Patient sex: F
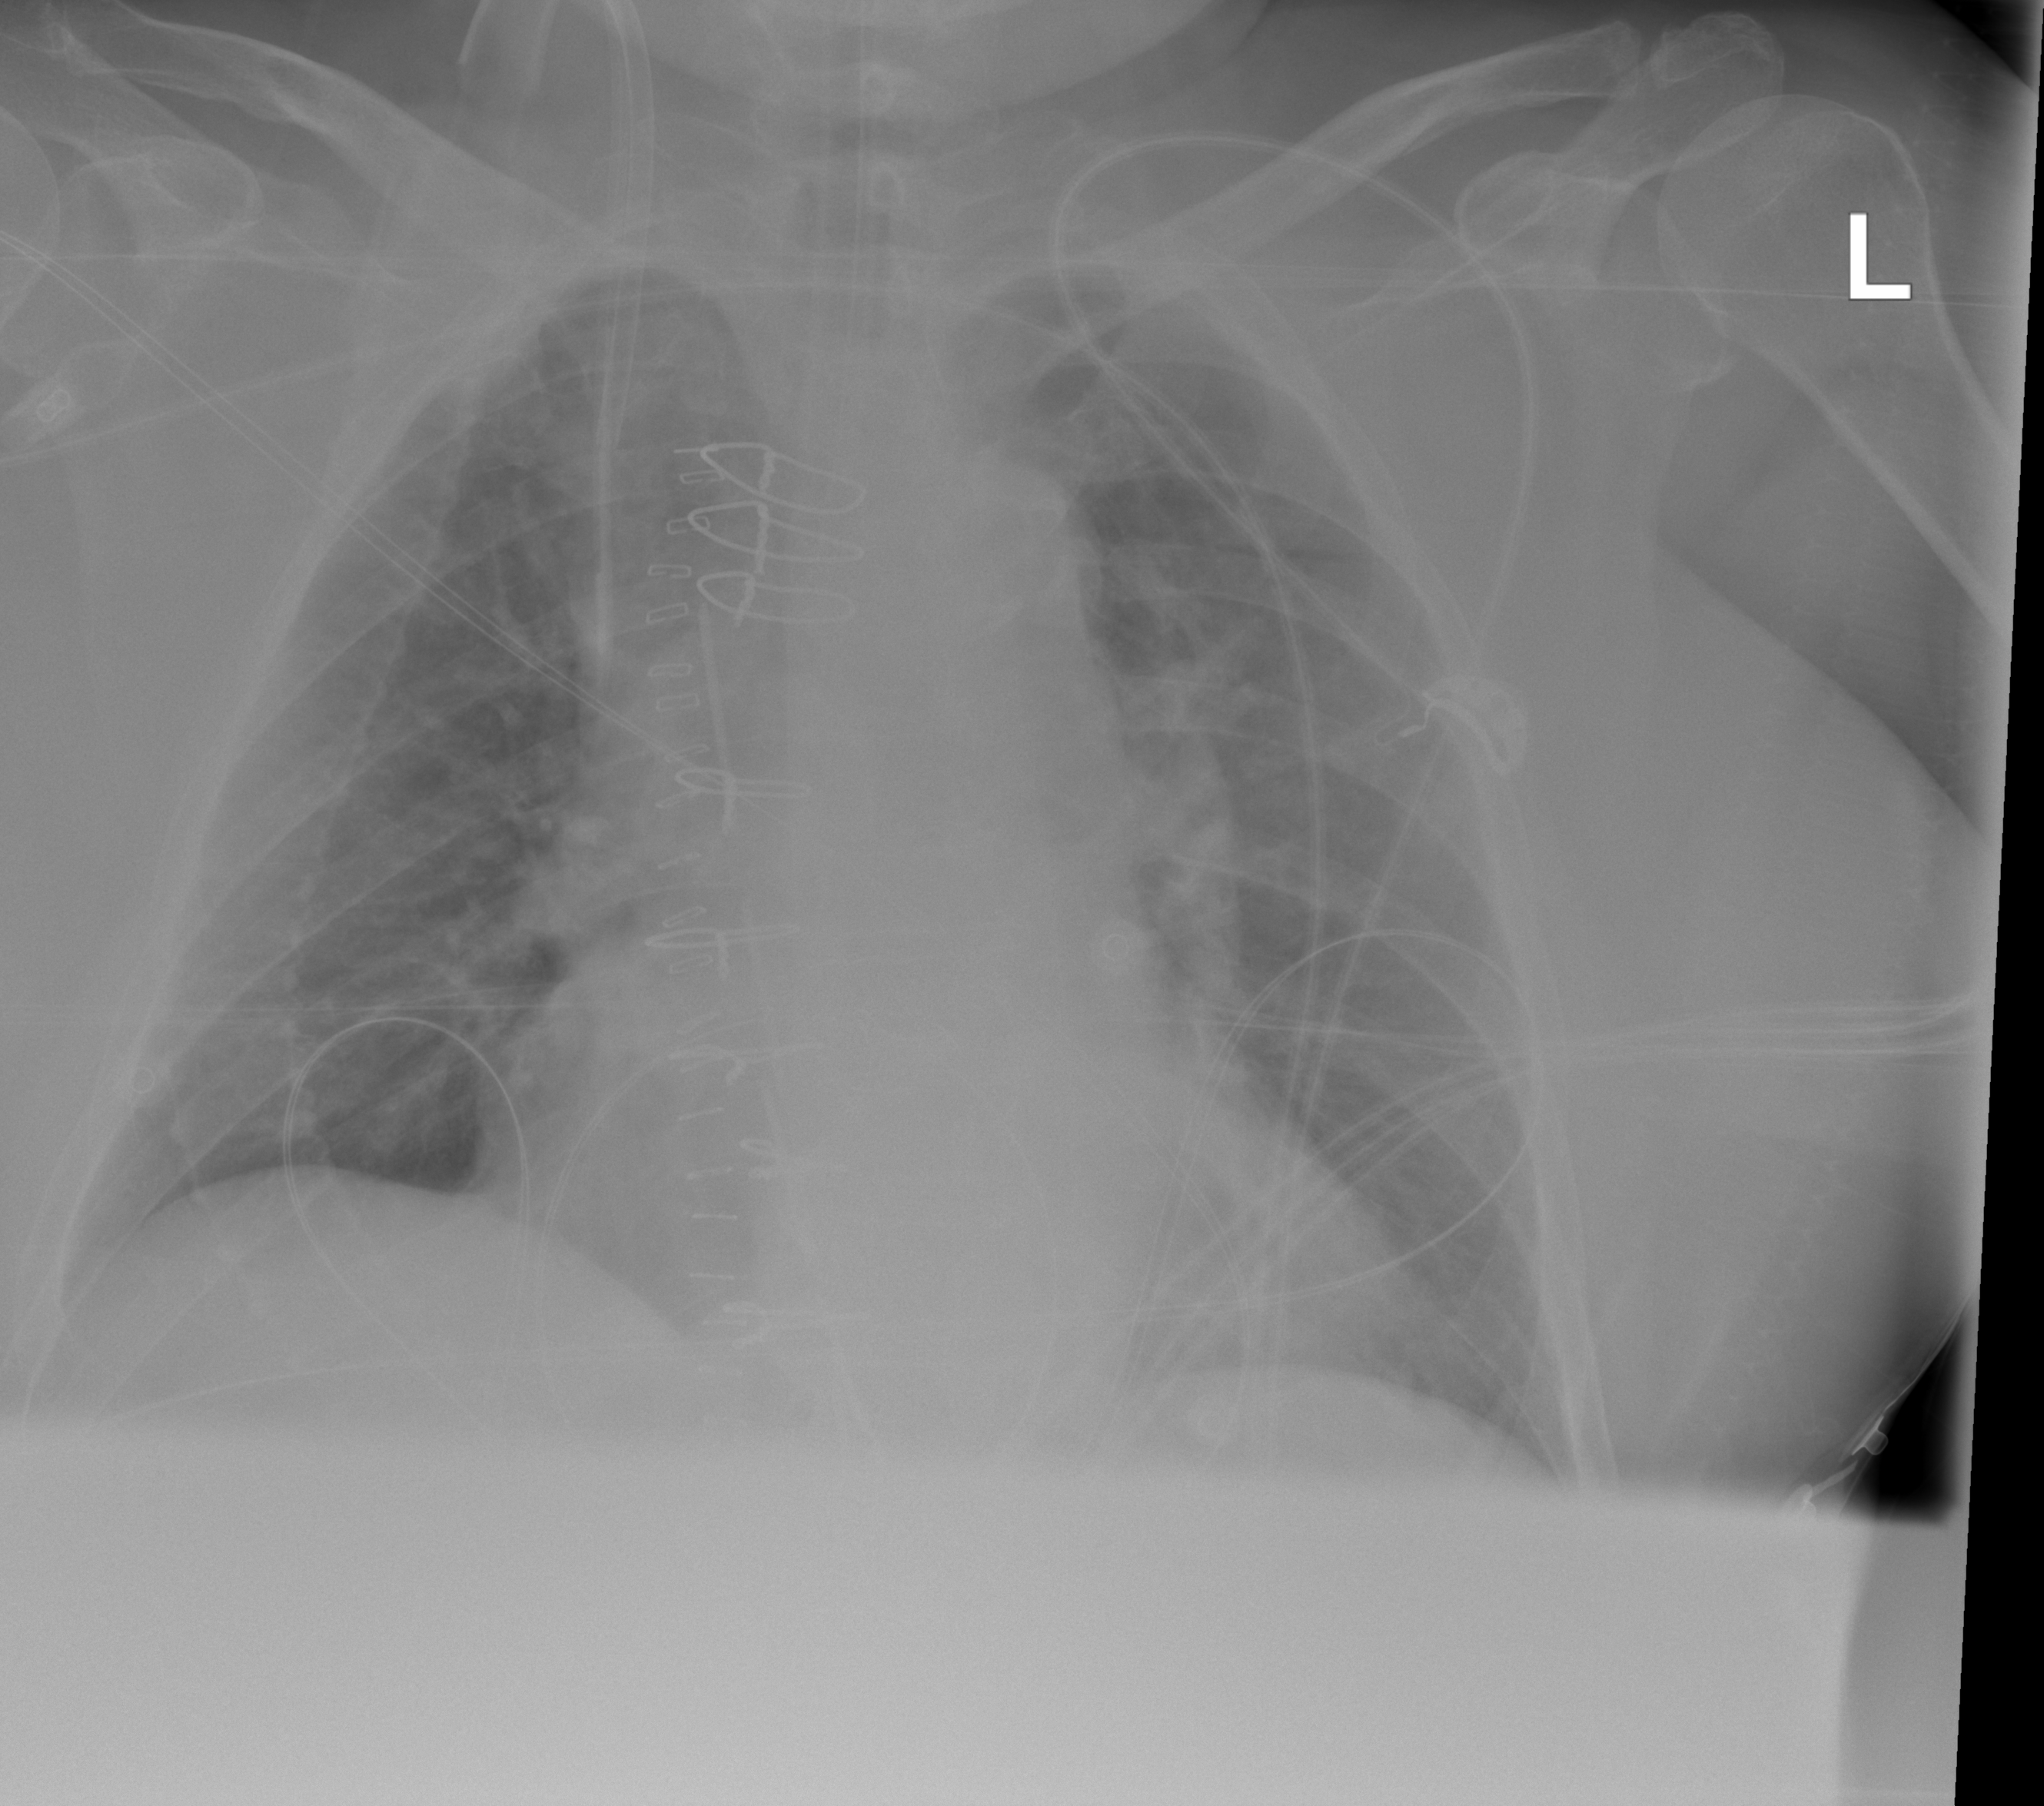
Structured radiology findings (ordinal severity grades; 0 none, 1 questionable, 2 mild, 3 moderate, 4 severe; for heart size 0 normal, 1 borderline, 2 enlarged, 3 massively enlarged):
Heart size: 1
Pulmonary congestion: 2
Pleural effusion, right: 0
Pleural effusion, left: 0
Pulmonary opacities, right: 0
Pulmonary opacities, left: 0
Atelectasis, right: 0
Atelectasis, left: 0